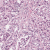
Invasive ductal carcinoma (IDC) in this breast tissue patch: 1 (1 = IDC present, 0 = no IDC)